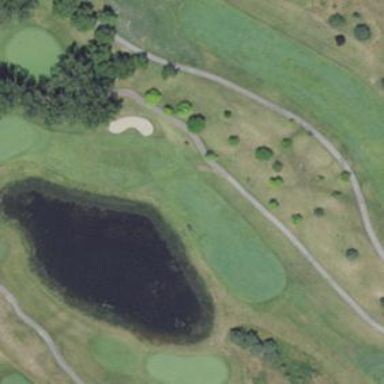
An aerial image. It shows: Golf fairway surrounded by grass.